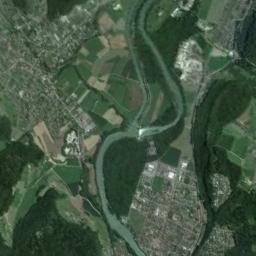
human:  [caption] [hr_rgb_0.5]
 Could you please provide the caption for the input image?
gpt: There are many trees on either side of the river .

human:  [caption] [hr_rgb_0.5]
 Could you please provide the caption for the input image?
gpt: The green river with a winding bank is flanked by some fields, Forests and residential areas .

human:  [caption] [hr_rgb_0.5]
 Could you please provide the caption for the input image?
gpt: A winding light green river with green and tan mixed fields, Green forests and a bustling city on both sides .

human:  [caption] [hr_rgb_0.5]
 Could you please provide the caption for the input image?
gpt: The river goes through farmland and houses .

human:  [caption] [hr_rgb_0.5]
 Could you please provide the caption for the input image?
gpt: There are many buildings and green farmlands near the river .